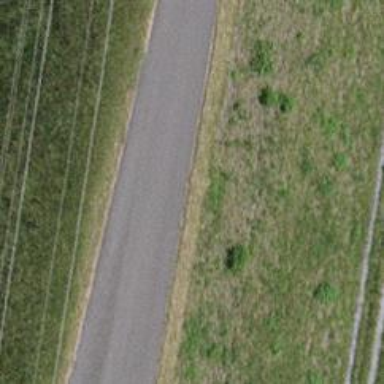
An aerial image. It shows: Asphalt track with grade1 quality.